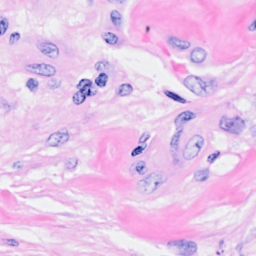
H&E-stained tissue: Breast